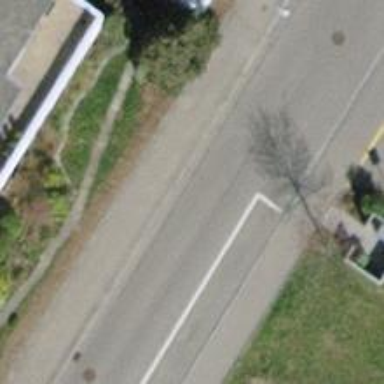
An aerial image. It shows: Asphalt sidewalk.